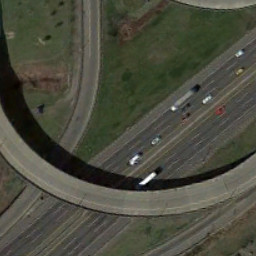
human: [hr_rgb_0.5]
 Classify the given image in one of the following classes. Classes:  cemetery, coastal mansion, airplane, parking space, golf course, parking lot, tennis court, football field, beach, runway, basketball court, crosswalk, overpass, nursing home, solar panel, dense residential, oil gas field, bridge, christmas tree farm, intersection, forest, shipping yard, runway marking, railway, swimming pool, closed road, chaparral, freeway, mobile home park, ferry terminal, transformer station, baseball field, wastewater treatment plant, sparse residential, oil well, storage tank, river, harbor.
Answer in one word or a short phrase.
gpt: overpass